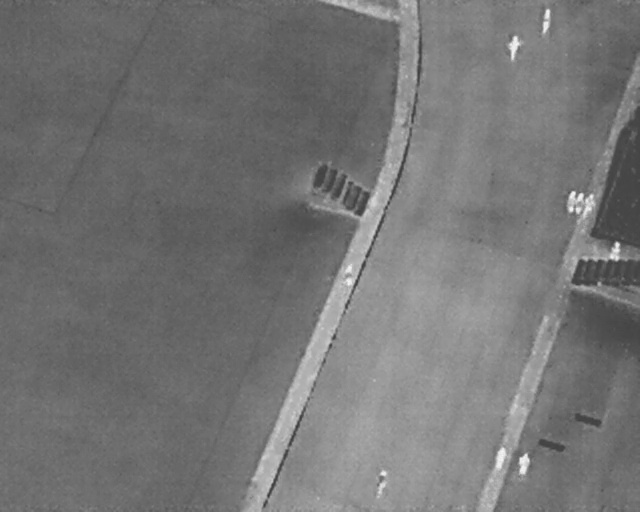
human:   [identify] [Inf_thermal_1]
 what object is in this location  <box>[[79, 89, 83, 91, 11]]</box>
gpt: <ref>1 medium person at the bottom right</ref>

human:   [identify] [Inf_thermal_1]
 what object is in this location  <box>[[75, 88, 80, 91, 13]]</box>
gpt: <ref>1 large person at the bottom right</ref>

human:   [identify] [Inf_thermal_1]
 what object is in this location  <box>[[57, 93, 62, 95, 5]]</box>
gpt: <ref>1 large person at the bottom</ref>